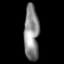
Tissue: lung
Cell type: T cells
Senescence score: 0.1516
Nuclear area (px): 814
Mean DAPI intensity: 137.378